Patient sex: M
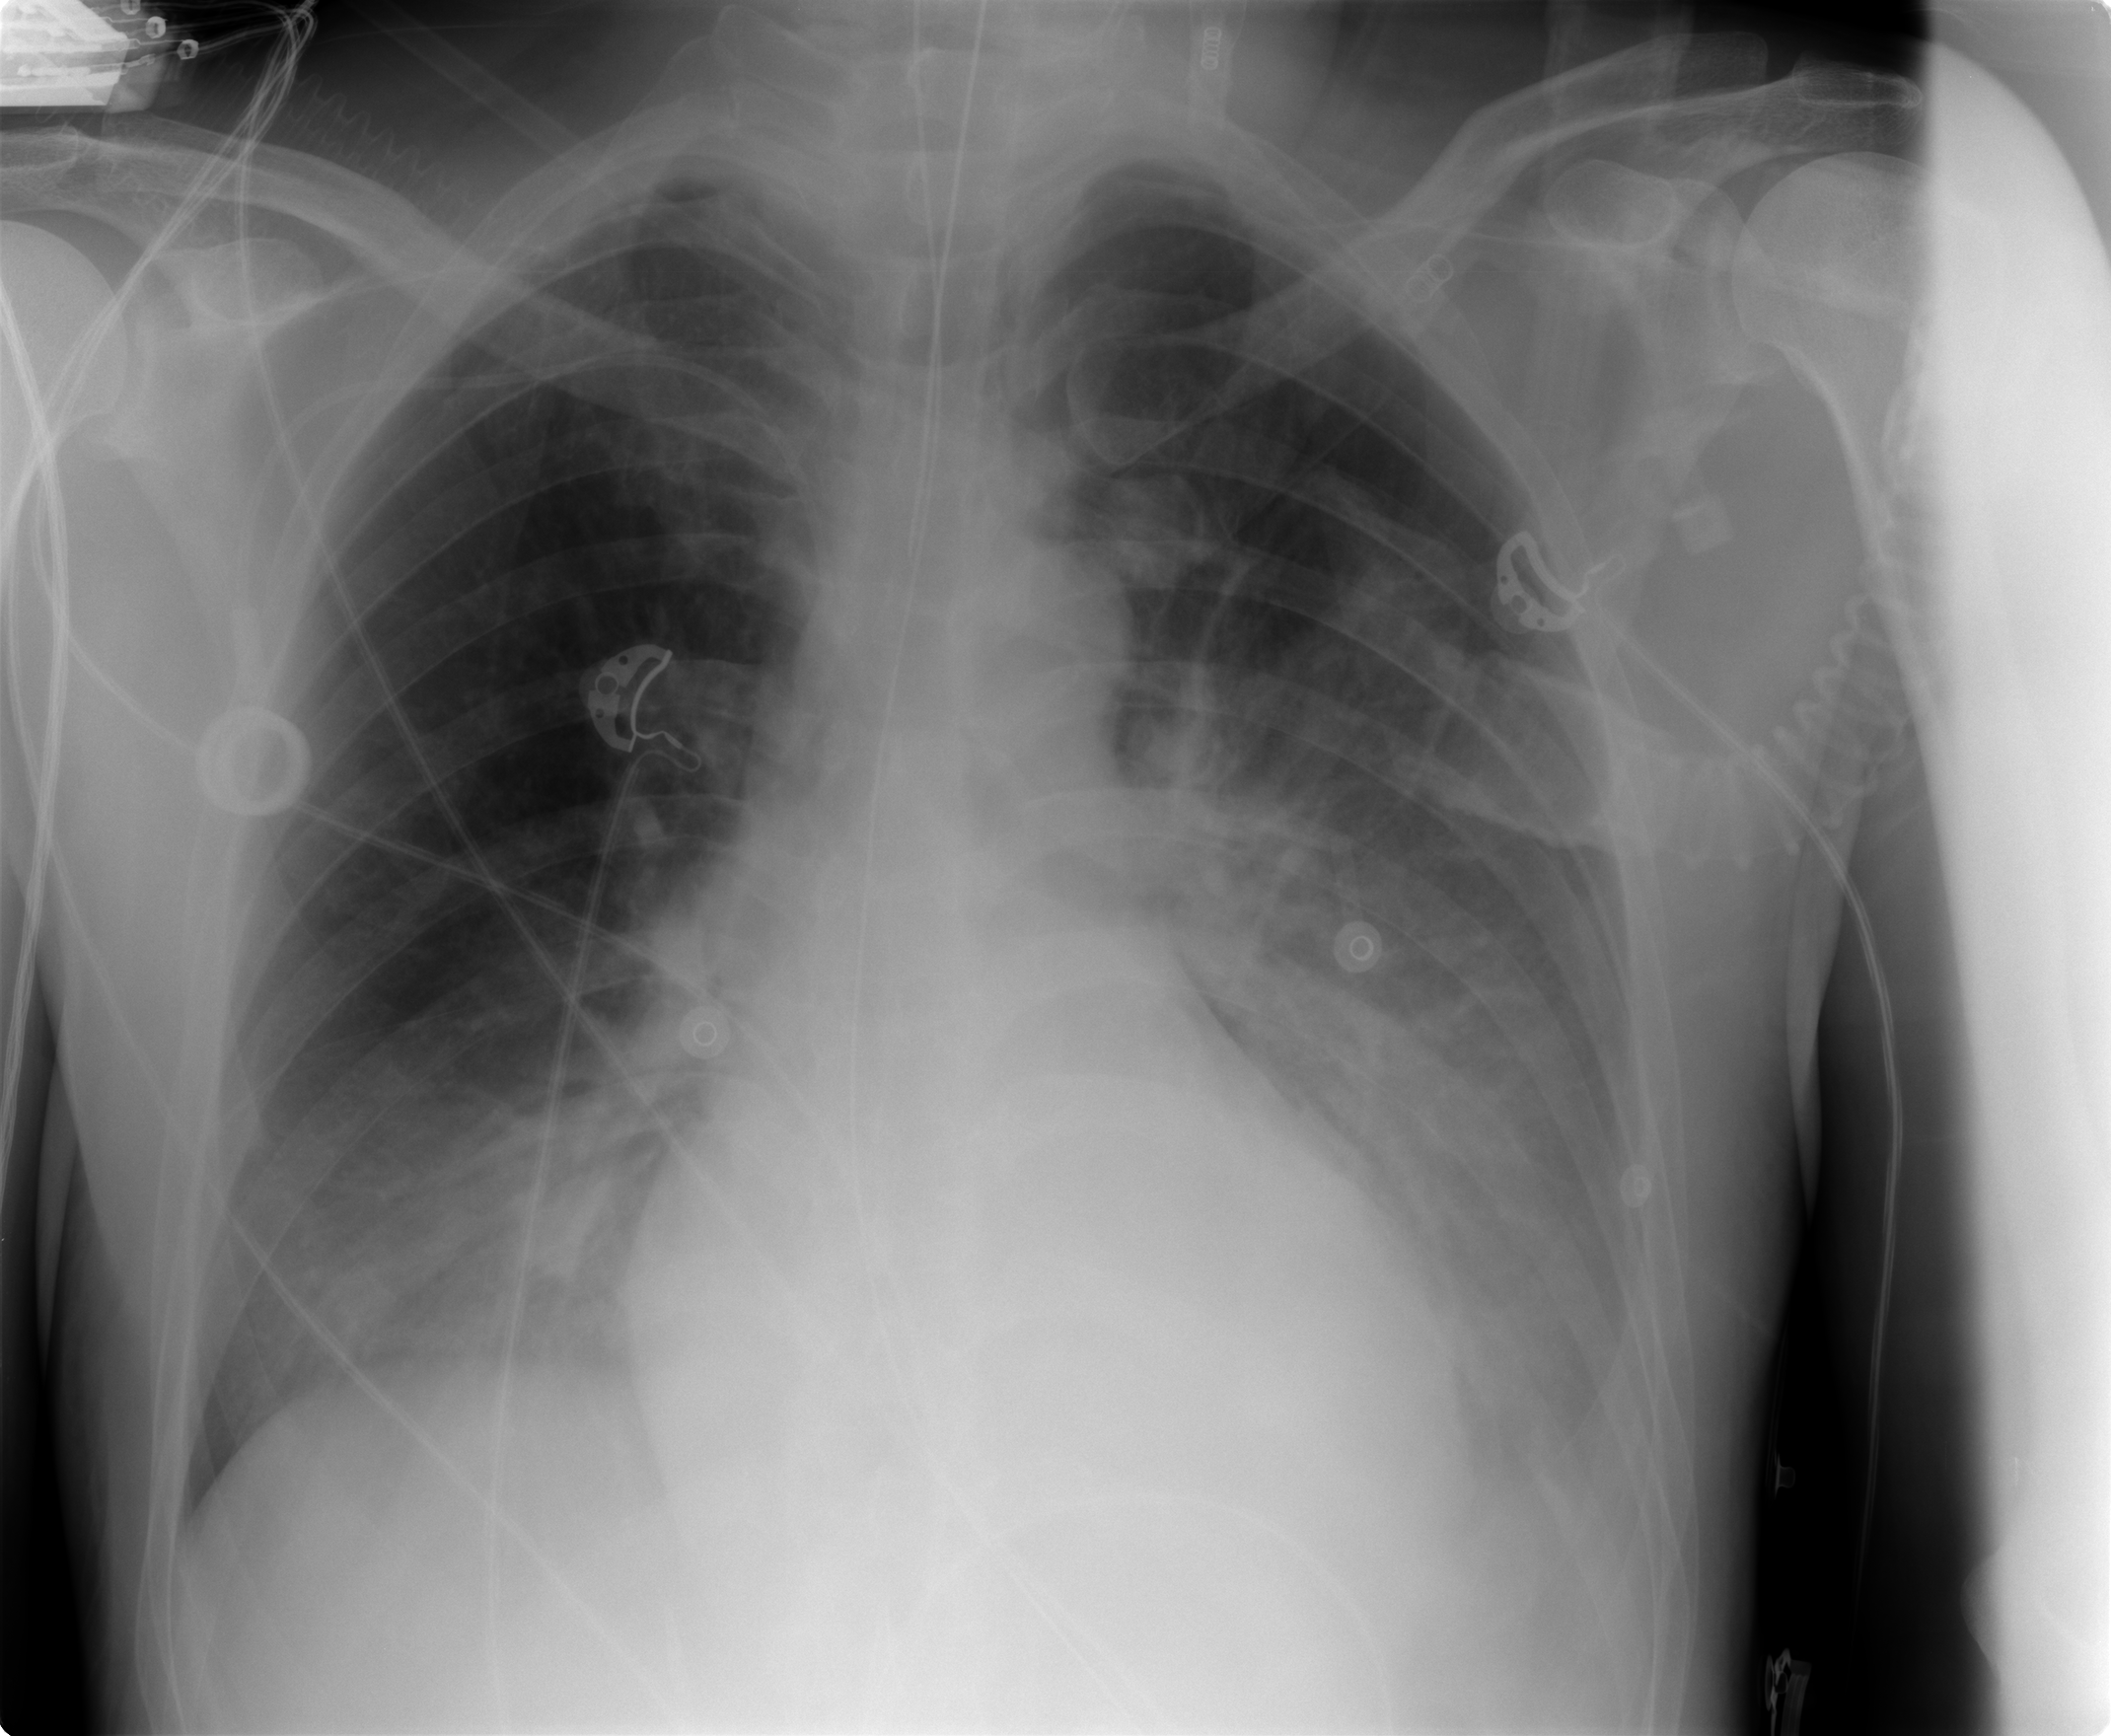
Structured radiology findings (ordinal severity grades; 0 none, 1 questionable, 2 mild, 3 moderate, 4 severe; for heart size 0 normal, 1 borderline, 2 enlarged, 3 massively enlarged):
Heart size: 1
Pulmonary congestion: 2
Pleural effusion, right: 2
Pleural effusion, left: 3
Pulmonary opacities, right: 2
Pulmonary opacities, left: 2
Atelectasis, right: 2
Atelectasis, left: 2